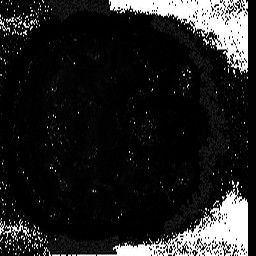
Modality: T2starmap
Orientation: axial
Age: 67
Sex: male
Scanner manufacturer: siemens
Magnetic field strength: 3 T
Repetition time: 0.043 s
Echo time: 0.00184 s